Question: I am trying to write a '.csv' file from a web service to an ftp. When I download the file after the web service has completed writing Excel reacts different in different versions of Excel. 2013 opens the file completely fine and works exactly how I want it. However 2003 has an error of the following and when I open the file all the contents are in the A column rather than spread across b,c,d etc, the comma isn't separating.

Here is the code for the c# web service
'''
string delimiter = ",";
int length = filecontents.Count;
StringBuilder sb = new StringBuilder();
for (int index = 0; index < length; index++)
sb.AppendLine(string.Join(delimiter, filecontents[index]));
string fileName = name;
string ftpAddress = "myaddress";
string username = "myusername";
string password = "mypassword";
string str = sb.ToString();
byte[] buffer = new byte[str.Length * sizeof(char)];
System.Buffer.BlockCopy(str.ToCharArray(), 0, buffer, 0, buffer.Length);
FtpWebRequest request = (FtpWebRequest)WebRequest.Create("ftp://" + ftpAddress + fileName);
request.Method = WebRequestMethods.Ftp.UploadFile;
request.Credentials = new NetworkCredential(username, password);
Stream reqStream = request.GetRequestStream();
reqStream.Write(buffer, 0, buffer.Length);
reqStream.Close();
'''
I have tried to set 'request.ContentType' to 'application/CSV' and 'text/CSV' both come back with errors of
> "System.NotSupportedException: This property is not supported by this
class. | at System.Net.FtpWebRequest.set_ContentType(String value)"
Any ideas will be greatly appreciated
EDIT: when using ' ' as a delimiter (tab) older versions of Excel perform how I want them to. However the newer version then don't. So I'm guessing different versions of Excel have different default delimiters, any ideas of how to force it to default to comma?
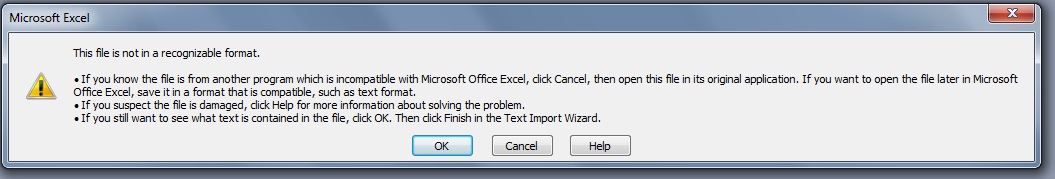
Answer: So I've managed to sort my problem by changing:
'''
byte[] buffer = new byte[str.Length * sizeof(char)];
System.Buffer.BlockCopy(str.ToCharArray(), 0, buffer, 0, buffer.Length);
'''
to
'''
byte[] buffer = Encoding.UTF8.GetBytes(str);
'''
i apologize for not being able to explain this very well to any one who reads this as an answer as i dont understand it fully myself, but to me it looks as if the bytes wernt in the correct format. when looking on WinMerge (thanks to C.Evenhuis) each byte had two 0's after it so "ID" became "I00D00". well thats how it appeared in WinMerge.
Also having cell A1 as "ID" ran into problems as excel thought the file was a SYLK rather than a csv. changing it to "Id" solved this. <URL>
If any one can explain this any better please feel free to edit my answer, thought id post it anyway just incase any one else was as stuck as i was.